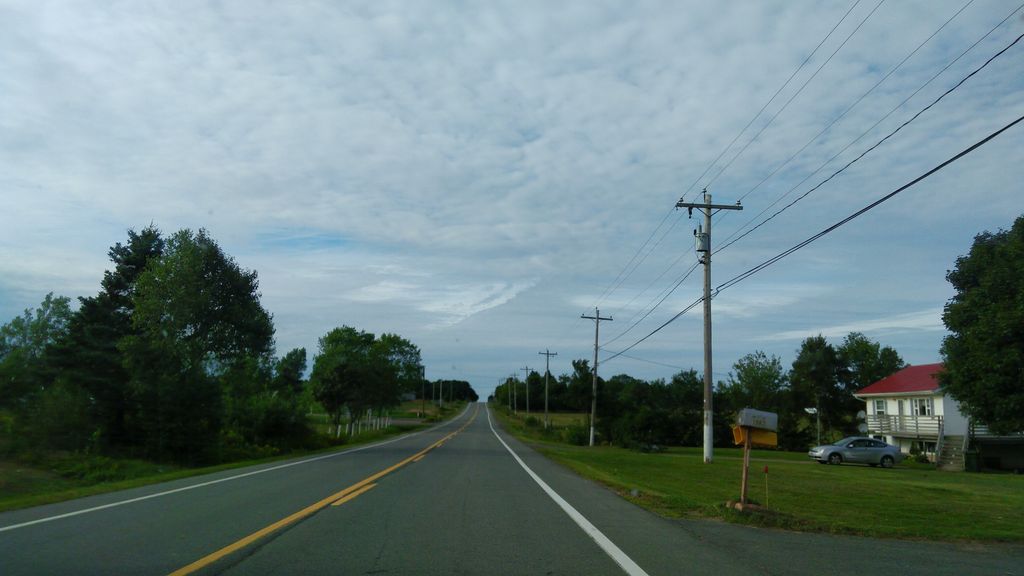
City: charlottetown